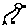
Label: bird